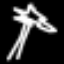
Label: palm tree